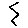
Label: zigzag